Field crop: maize
Growth stage: 2
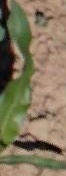
Species: maize